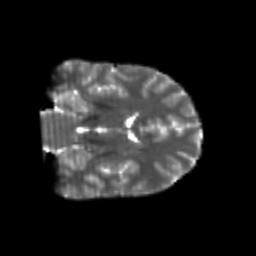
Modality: T2w
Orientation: coronal
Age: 23
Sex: male
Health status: healthy
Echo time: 0.074 s